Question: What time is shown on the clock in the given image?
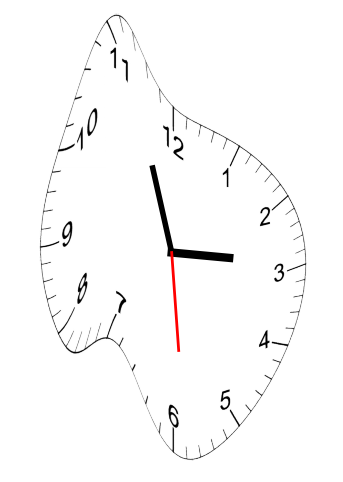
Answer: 02:56:29